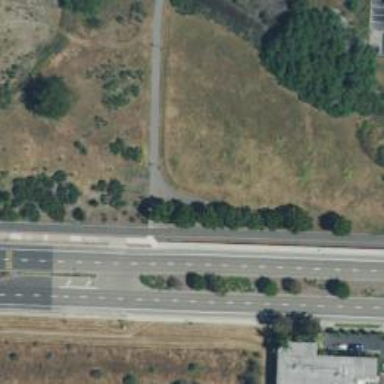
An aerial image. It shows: Asphalt cycleway.